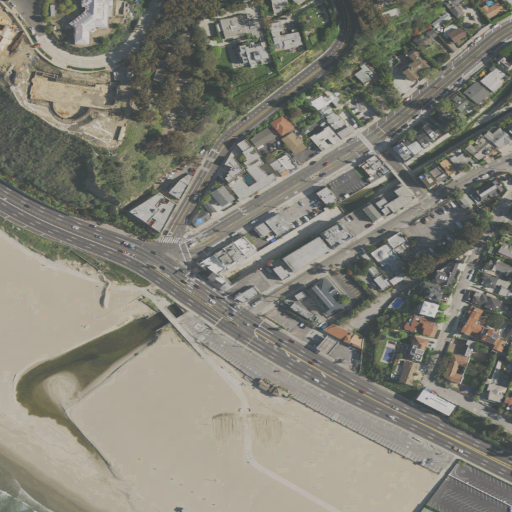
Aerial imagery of valley in California named Santa Monica Canyon containing medium intensity development, high intensity development, low intensity development, herbaceous wetlands, barren land, mixed forest, open development, and open water